Question: <URL>
I've made a UserControl consisting of 3 sliders and some labels. Meant for manipulating translation, rotation and scale values of a class.
Each UserControl has their own Translation, Rotation and Scale property. The Value of the corresponding slider is bound to this property.
This all works as it should until the user tries to manually change the value by sliding the slider with their mouse. For whatever reason, this doesn't update the property.
This is an example of how one of the sliders are set up:
'''
<Slider x:Name="sliderTranslation" Grid.Column="1" Grid.Row="1" VerticalAlignment="Center" ToolTip="{Binding Value, RelativeSource={RelativeSource Self}}" Value="{Binding Path=Translation}" Thumb.DragCompleted="SliderTranslation_DragCompleted" Maximum="65535" TickFrequency="0" SmallChange="1" AutoToolTipPlacement="TopLeft"/>
'''
And this is how my DataGrid is set up:
'''
<DataGrid x:Name="dgValueList" Margin="10,72,10,76" SelectionMode="Single" IsReadOnly="True" BorderThickness="2" AlternationCount="2" EnableRowVirtualization="False">
<DataGrid.Columns>
<DataGridTemplateColumn Header="Face Values" Width="*" CanUserReorder="False">
<DataGridTemplateColumn.CellTemplate>
<DataTemplate>
<local:FaceValueSlider/>
</DataTemplate>
</DataGridTemplateColumn.CellTemplate>
</DataGridTemplateColumn>
</DataGrid.Columns>
</DataGrid>
'''
So for some context. The DataGrid consists of 49 of these UserControls. So essentially there are 147 sliders in total.
Lets use the very first UserControl as an example, it has these values;
Translation: 3380
Rotation: 49972
Scale: 16807
If I move the Translation slider to its maximum which is 65535 and save, the returning value I get is still 3380. However if I update them via a method I added it works as intended. It's only when they try and slide it manually it does this.
On top of that I also get 51 warnings related to the UserControls which I have no idea what they mean. Here's 2 of them:
> System.Windows.Data Warning: 4 : Cannot find source for binding with reference 'RelativeSource FindAncestor, AncestorType='System.Windows.Controls.ItemsControl', AncestorLevel='1''. BindingExpression:Path=HorizontalContentAlignment; DataItem=null; target element is 'ListBoxItem' (Name=''); target property is 'HorizontalContentAlignment' (type 'HorizontalAlignment')System.Windows.Data Warning: 4 : Cannot find source for binding with reference 'RelativeSource FindAncestor, AncestorType='System.Windows.Controls.ItemsControl', AncestorLevel='1''. BindingExpression:Path=(0); DataItem=null; target element is 'ListBoxItem' (Name=''); target property is 'ClearTypeHint' (type 'ClearTypeHint'),
Am I doing this whole binding thing wrong? I've tried adding the UserControls to a List instead as they're created and setting the ItemsSource of the DataGrid.
But that ends up looking like this.
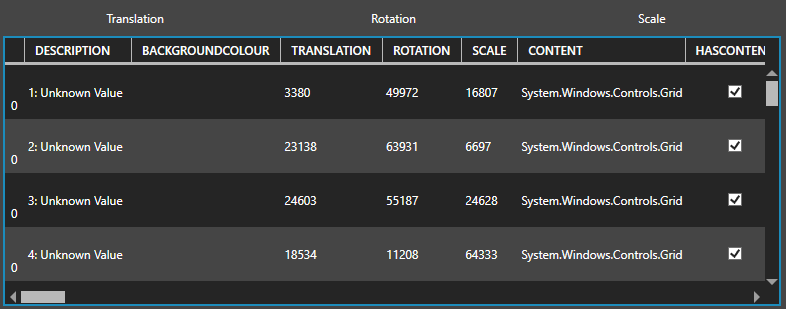
Answer: Here's an <URL> to get you started. Read and understand that article to get a sense of the basic principles in operation here. Use that to get the 'ObservableObject' base class for the below code.
There's so much wrong here, it's easier to show you the corrected code than to explain everything. Read the article I linked above and study this code. I haven't fully reworked this the way I'd do it: There's no main viewmodel, for example. This is not now a good example of MVVM, but it illustrates what kind of things you put in a grid, how to write a template column, and how you can have properties update properly.
First, you're using instances of your usercontrol as a viewmodel for the same control, except it's not really a viewmodel because it never raises any property change notifications. Let's write an actual item viewmodel for the grid. This is not a UI control. It is data, which will be displayed UI controls. It's got information, and it's got notifications when its information changes. It could have some logic as well if you wanted.
'''
public class SliderItem : ObservableObject
{
public SliderItem()
{
}
public SliderItem(int trans, int rot, int scale)
{
Translation = trans;
Rotation = rot;
Scale = scale;
}
public void UpdateValues(int newTrans, int newRot, int newScale)
{
Translation = newTrans;
Rotation = newRot;
Scale = newScale;
}
public void UpdateDescription(string newText)
{
if(!String.IsNullOrWhiteSpace(newText))
{
Description = newText;
OnPropertyChanged(nameof(Description));
}
}
public String Description { get; private set; }
private int _translation = 0;
public int Translation
{
get { return _translation; }
set
{
if (value != _translation)
{
_translation = value;
OnPropertyChanged(nameof(Translation));
}
}
}
private int _rotation = 0;
public int Rotation
{
get { return _rotation; }
set
{
if (value != _rotation)
{
_rotation = value;
OnPropertyChanged(nameof(Rotation));
}
}
}
private int _scale = 0;
public int Scale
{
get { return _scale; }
set
{
if (value != _scale)
{
_scale = value;
OnPropertyChanged(nameof(Scale));
}
}
}
}
'''
TripleSlider.xaml
Your XAML for TripleSlider is mostly fine; the main problem is that it's looking for a viewmodel that wasn't there before. But we also want the slider value bindings to update the bound properties when 'Value' changes, not when the Slider control loses focus (which is the non-obvious default behavior). So add 'UpdateSourceTrigger=PropertyChanged' to .
'''
Value="{Binding Path=Translation, UpdateSourceTrigger=PropertyChanged}"
'''
TripleSlider.xaml.cs
This is it. This is what that class should look like.
'''
public partial class TripleSlider : UserControl
{
public TripleSlider()
{
InitializeComponent();
}
}
'''
MainWindow.xaml is fine. MainWindow.xaml.cs changes a bit:
'''
public partial class MainWindow : Window
{
// Don't use arrays. Use ObservableCollection<WhateverClass> for binding to UI controls,
// use List<Whatever> for anything else.
private ObservableCollection<SliderItem> _sliders = new ObservableCollection<SliderItem>();
public MainWindow()
{
InitializeComponent();
// The ObservableCollection will notify the grid when you add or remove items
// from the collection. Set this and forget it. Everywhere else, interact with
// _sliders, and let the DataGrid handle its end by itself.
// Also get rid of EnableRowVirtualization="False" from the DataGrid. Let it
// virtualize.
myDataGrid.ItemsSource = _sliders;
}
private void BAddControls_Click(object sender, RoutedEventArgs e)
{
for (int i = 0; i < 49; i++)
{
var newSlider = new SliderItem();
newSlider.UpdateDescription(String.Format("{0}: Unkown Value", (i+1)));
newSlider.UpdateValues((i+1)*1337, (i+1)*1337, (i+1)*1337);
_sliders.Add(newSlider);
}
bAddControls.IsEnabled = false;
}
private void BFetchValues_Click(object sender, RoutedEventArgs e)
{
if (myDataGrid.SelectedItem != null)
{
var selectedSlider = myDataGrid.SelectedItem as SliderItem;
MessageBox.Show(String.Format("Translation: {0}
Rotation: {1}
Scale: {2}", selectedSlider.Translation, selectedSlider.Rotation, selectedSlider.Scale), "Information", MessageBoxButton.OK, MessageBoxImage.Information);
}
}
private void MyDataGrid_SelectionChanged(object sender, SelectionChangedEventArgs e)
{
bFetchValues.IsEnabled = (myDataGrid.SelectedItem != null) ? true : false;
}
}
'''